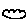
Label: cloud